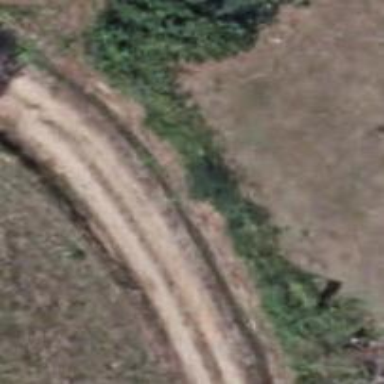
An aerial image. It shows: Unpaved track road.